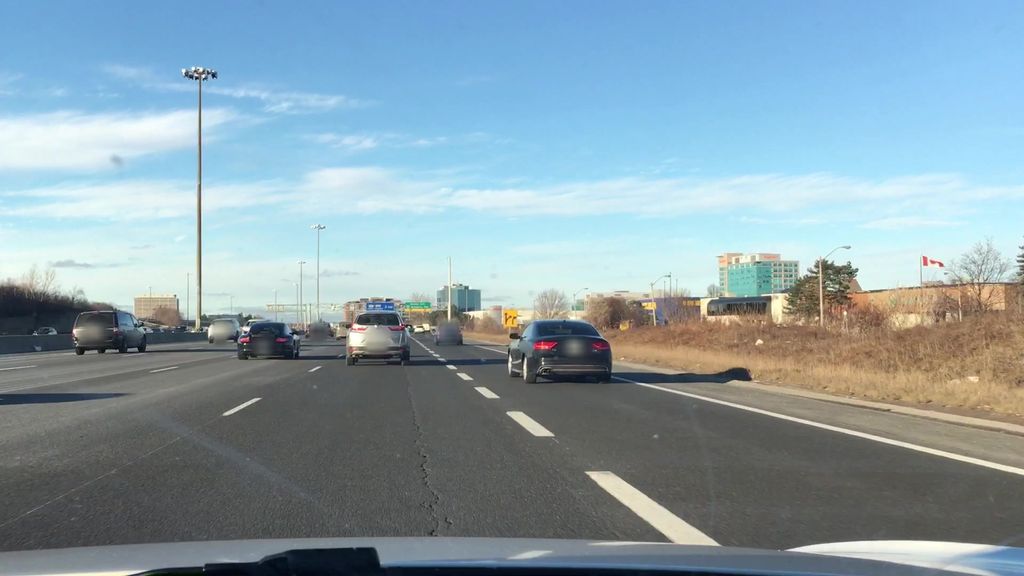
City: toronto